Interaction volume radius: 10 \u00c5
Interaction volume height: 30 \u00c5
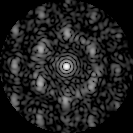
Disorder parameter: 0.6152